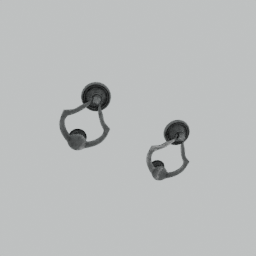
Label: mechanical